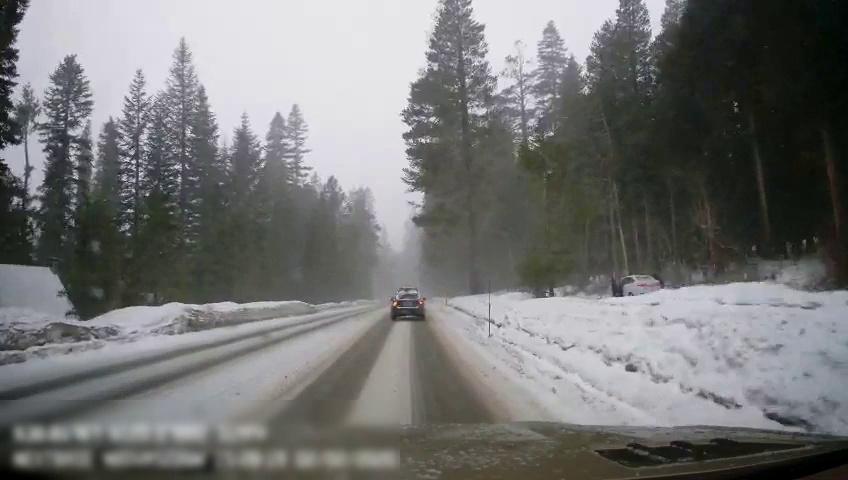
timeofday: Day
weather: Snowy
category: Drivable Space
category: Vehicles | Car
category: Vehicles | SUV